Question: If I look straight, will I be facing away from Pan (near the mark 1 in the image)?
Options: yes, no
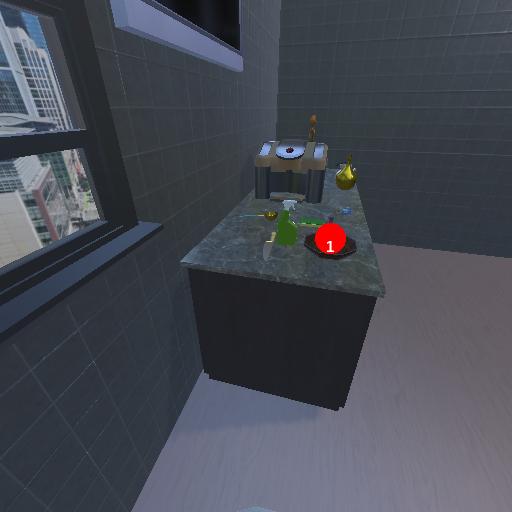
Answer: yes